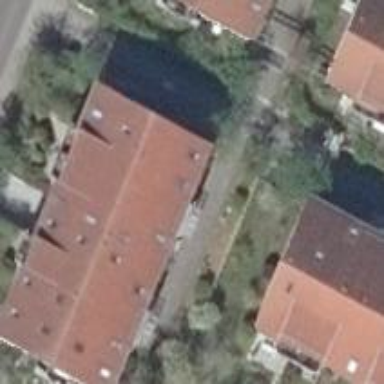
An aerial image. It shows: Residential road.